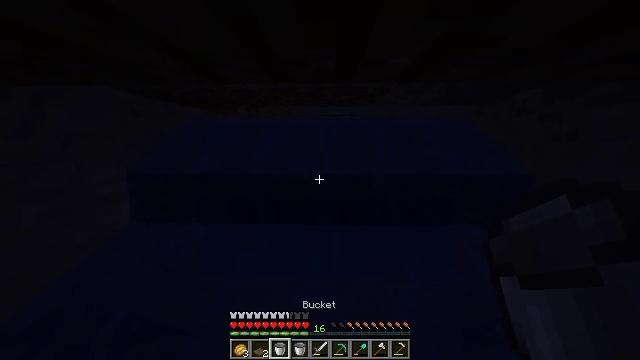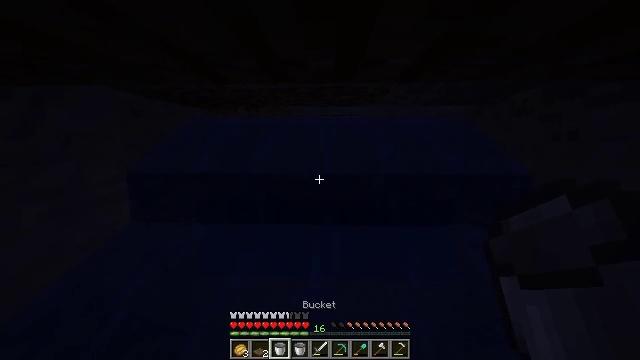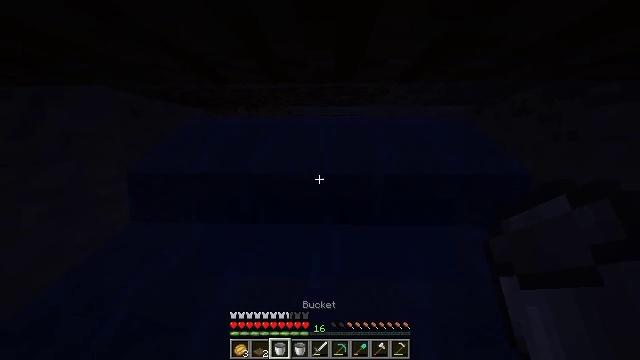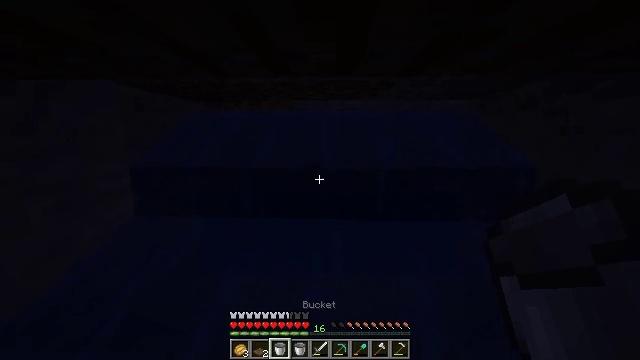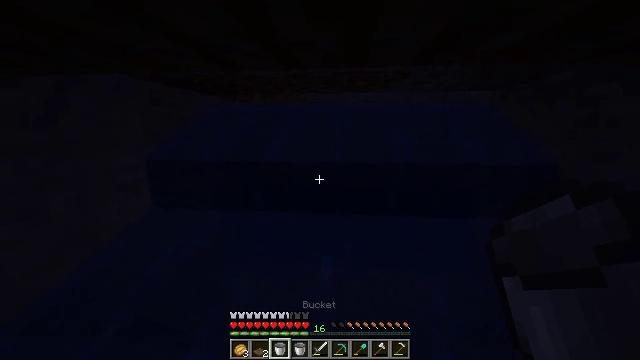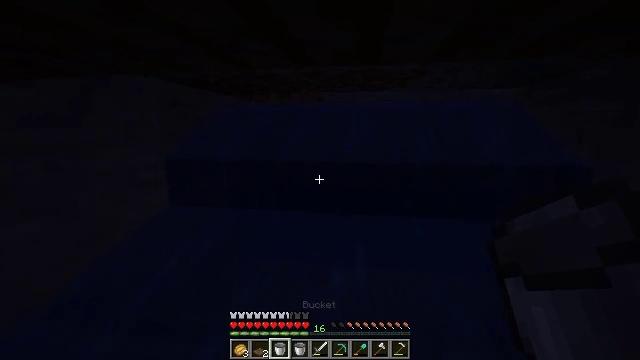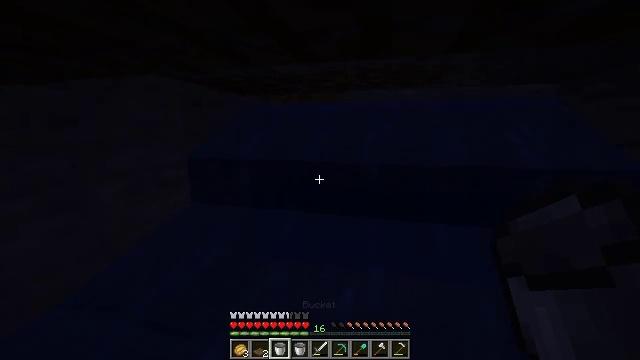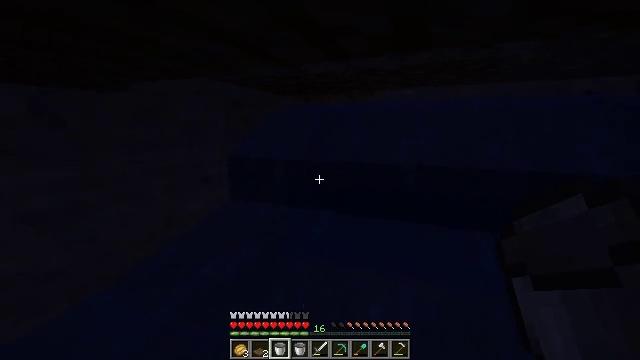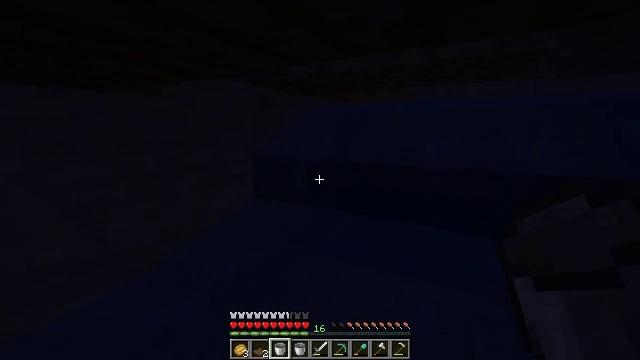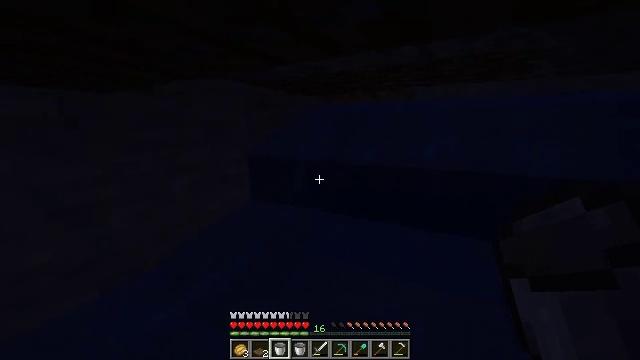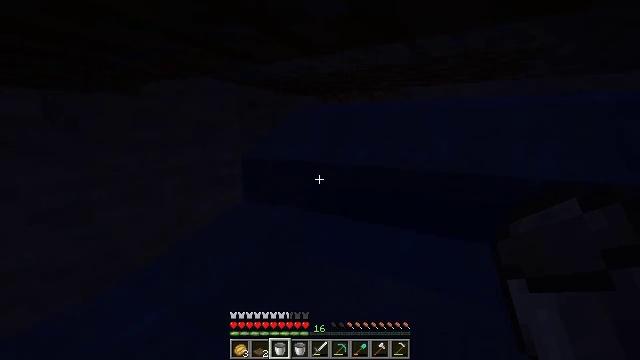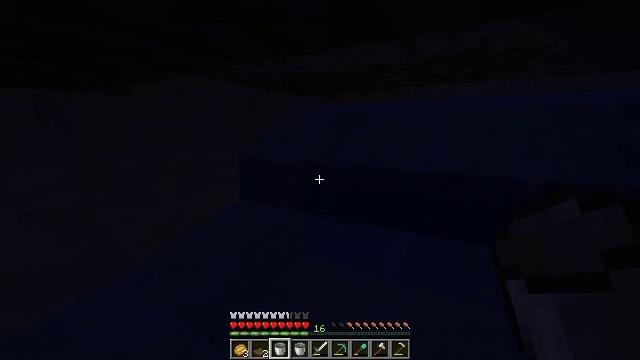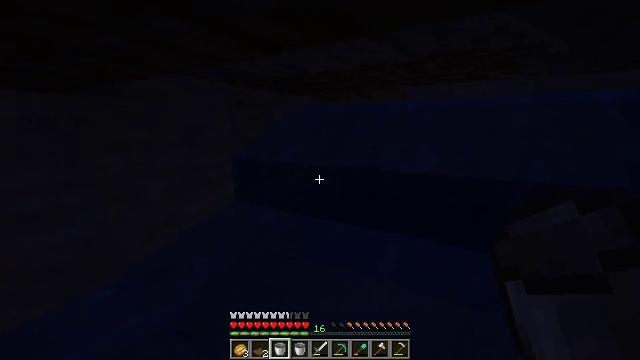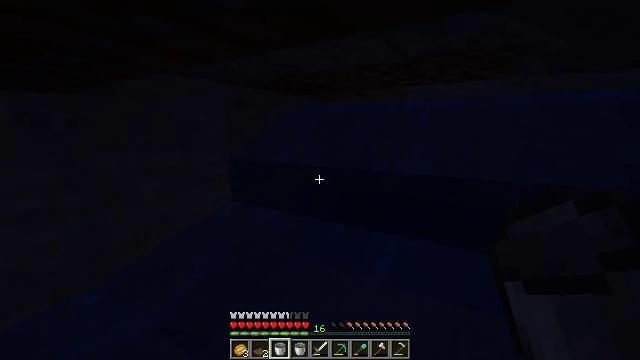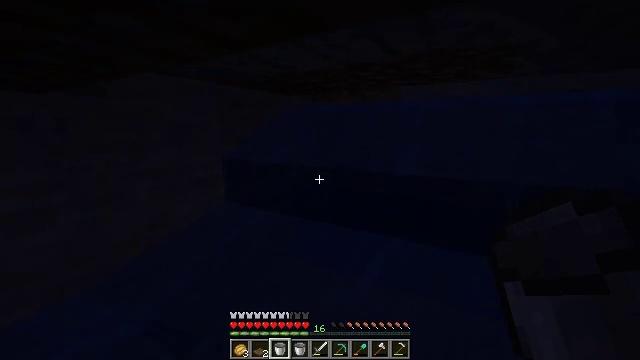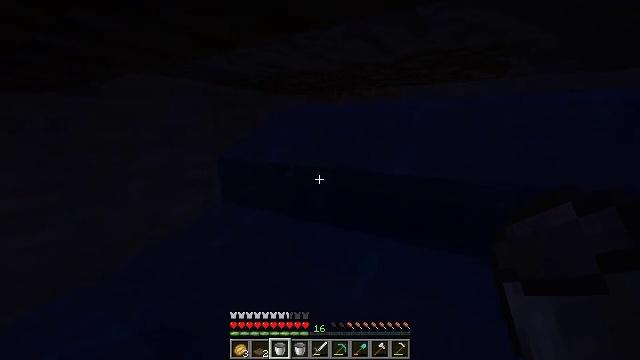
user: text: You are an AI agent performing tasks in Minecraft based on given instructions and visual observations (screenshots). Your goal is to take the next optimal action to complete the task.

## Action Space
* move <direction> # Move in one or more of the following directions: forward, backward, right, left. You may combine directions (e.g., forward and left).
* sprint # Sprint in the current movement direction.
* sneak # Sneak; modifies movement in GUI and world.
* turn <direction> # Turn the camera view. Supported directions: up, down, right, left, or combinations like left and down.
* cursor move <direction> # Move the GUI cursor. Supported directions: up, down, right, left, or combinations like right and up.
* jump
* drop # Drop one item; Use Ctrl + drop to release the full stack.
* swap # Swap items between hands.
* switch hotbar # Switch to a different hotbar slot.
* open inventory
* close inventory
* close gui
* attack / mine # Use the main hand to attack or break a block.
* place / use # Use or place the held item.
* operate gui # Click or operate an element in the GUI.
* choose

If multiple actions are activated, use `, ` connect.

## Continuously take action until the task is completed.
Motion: motion action
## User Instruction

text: Attack the spruce trapdoor to gather it.
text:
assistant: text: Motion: no_op
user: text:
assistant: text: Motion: no_op
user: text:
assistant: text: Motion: move forward and move right, turn down
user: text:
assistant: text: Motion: move forward and move right, turn left and down
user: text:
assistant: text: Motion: move forward and move right, turn left
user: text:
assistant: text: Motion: move forward and move right, turn left
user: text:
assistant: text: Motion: move forward and move right, turn left
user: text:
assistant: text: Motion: move forward and move right, turn left
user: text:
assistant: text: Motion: move forward and move right
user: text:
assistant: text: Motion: move forward and move right
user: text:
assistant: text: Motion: move forward and move right
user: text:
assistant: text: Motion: move forward and move right
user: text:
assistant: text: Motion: move forward and move right
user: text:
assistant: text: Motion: move forward and move right
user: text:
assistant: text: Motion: move forward and move right
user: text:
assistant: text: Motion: move forward and move right
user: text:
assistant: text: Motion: move forward and move right
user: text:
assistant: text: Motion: move forward and move right
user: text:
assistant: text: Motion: move forward and move right
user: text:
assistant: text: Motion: move forward and move right
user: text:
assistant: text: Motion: move forward and move right
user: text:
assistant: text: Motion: move forward and move right
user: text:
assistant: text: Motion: move forward and move right
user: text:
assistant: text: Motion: move forward and move right
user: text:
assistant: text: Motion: move forward and move right
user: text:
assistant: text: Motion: move forward and move right
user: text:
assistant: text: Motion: move forward and move right, turn left
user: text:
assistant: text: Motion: move forward and move right, turn left
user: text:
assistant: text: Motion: move forward and move right, turn left and up
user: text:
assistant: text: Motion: move forward and move right